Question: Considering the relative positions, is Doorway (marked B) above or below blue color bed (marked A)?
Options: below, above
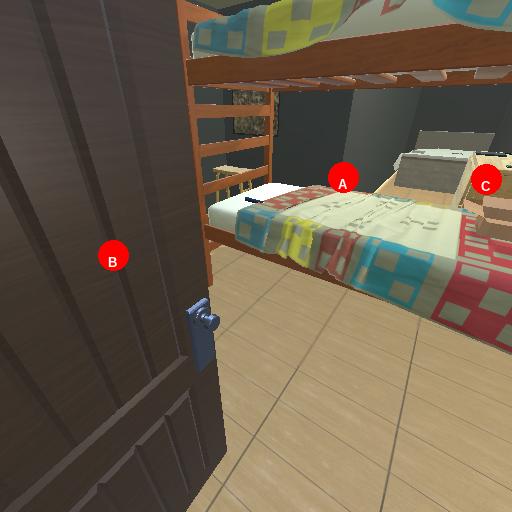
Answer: below